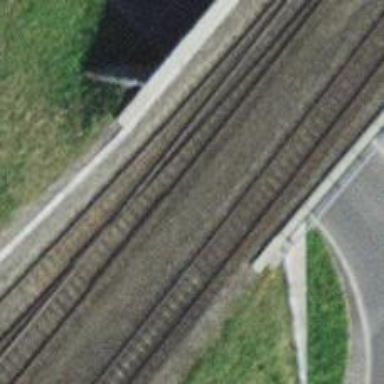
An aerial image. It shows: Railway bridge with electrified tracks and single contact line.